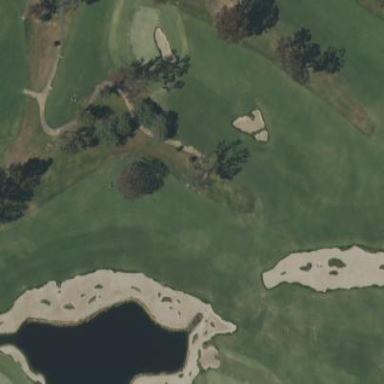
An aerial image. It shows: Scenic golf fairway.